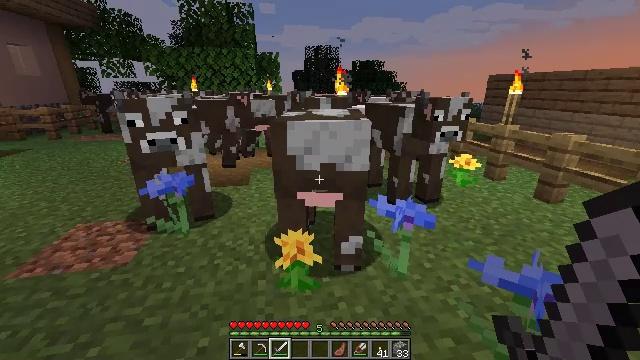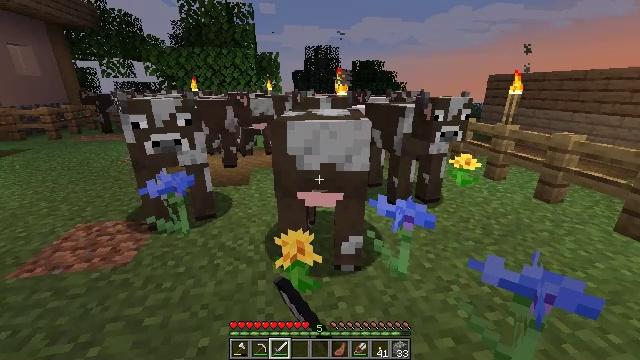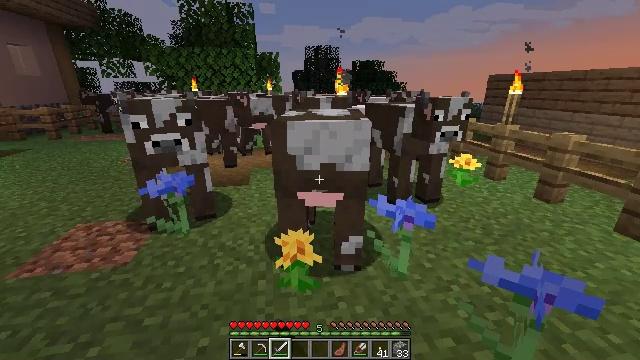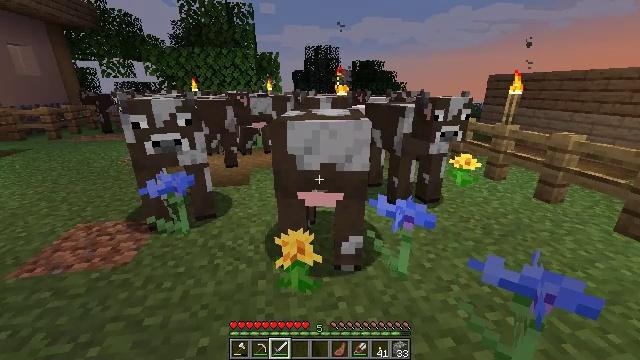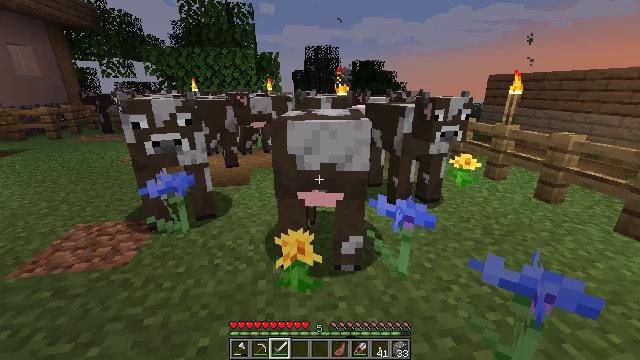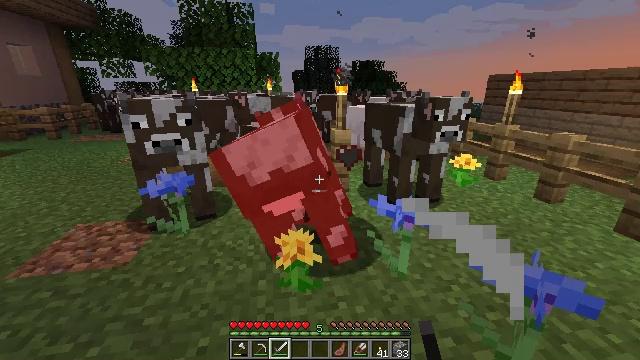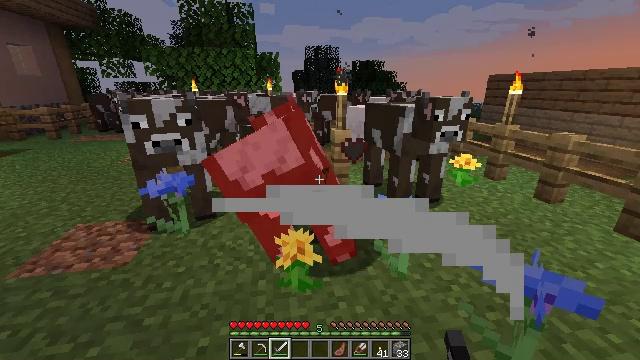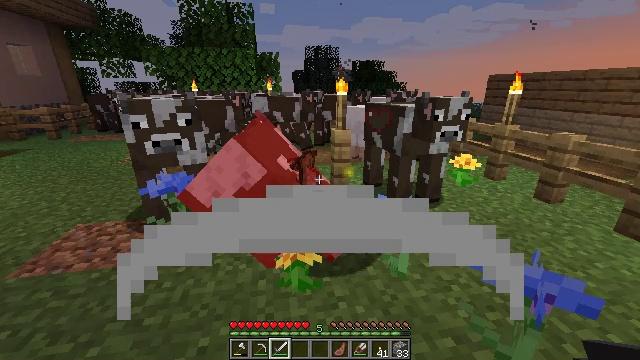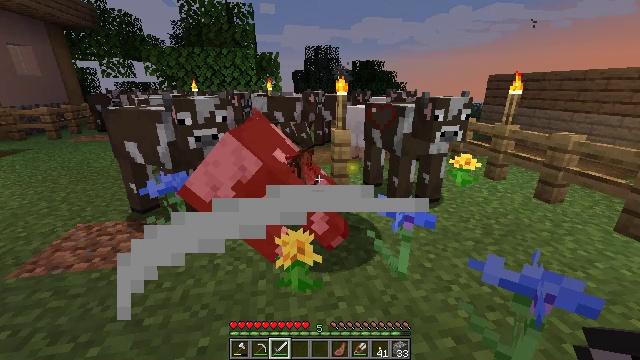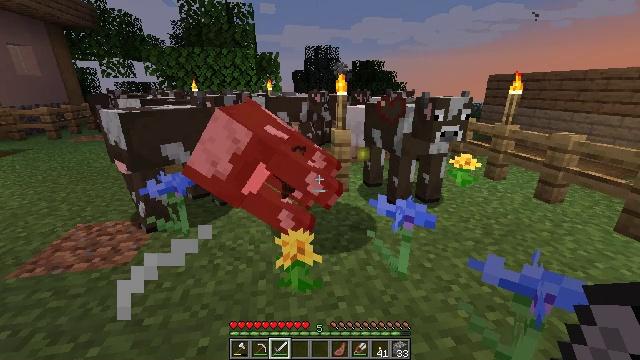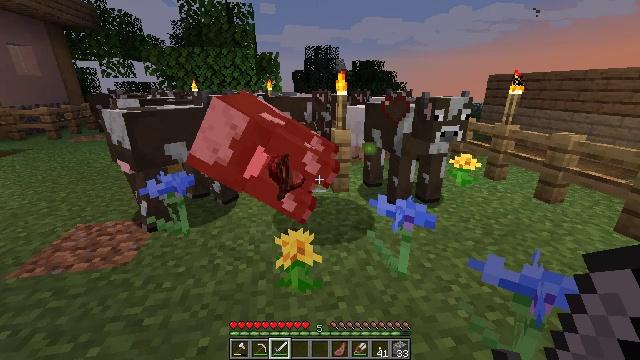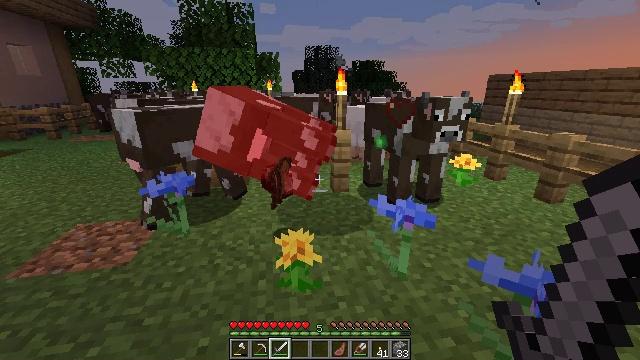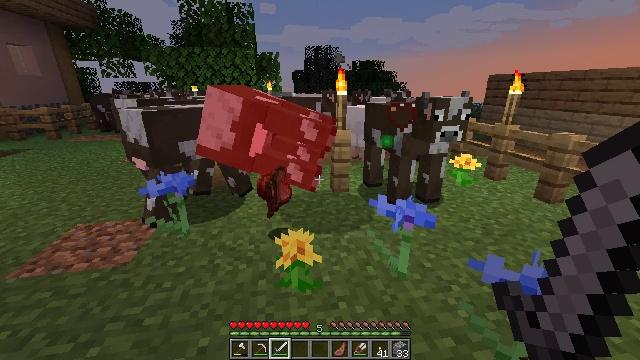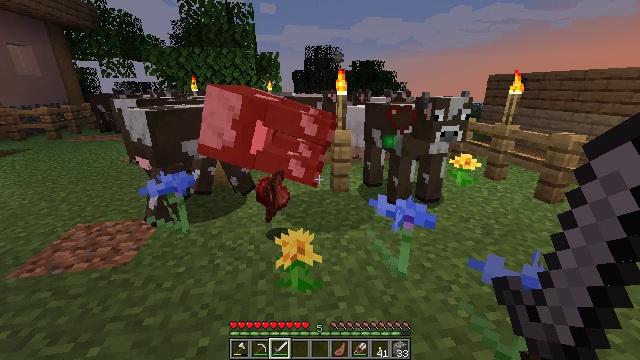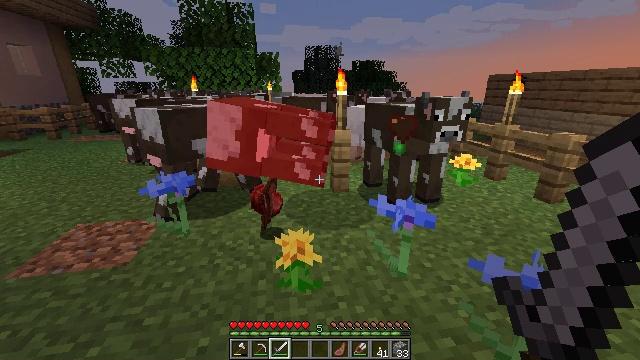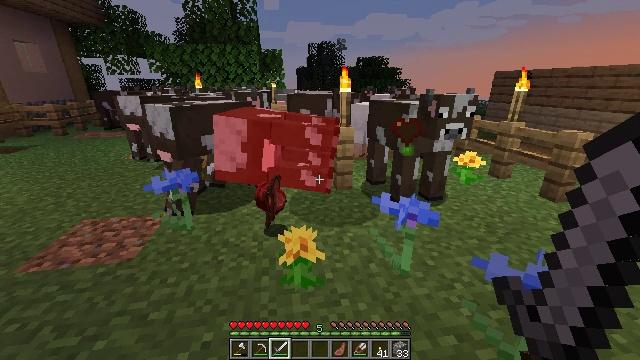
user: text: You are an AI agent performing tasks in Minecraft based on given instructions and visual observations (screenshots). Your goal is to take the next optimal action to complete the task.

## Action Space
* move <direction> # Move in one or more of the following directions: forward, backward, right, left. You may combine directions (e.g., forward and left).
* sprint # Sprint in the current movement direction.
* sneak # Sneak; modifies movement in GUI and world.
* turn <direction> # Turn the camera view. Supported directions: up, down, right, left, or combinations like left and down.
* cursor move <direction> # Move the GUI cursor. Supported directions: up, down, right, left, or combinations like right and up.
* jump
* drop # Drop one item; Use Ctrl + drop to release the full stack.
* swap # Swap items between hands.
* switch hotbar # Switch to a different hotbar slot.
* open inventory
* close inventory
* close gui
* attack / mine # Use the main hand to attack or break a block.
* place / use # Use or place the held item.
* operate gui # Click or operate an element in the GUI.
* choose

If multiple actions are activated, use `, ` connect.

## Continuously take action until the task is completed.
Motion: motion action
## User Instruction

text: Combat the cow.
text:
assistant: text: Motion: attack / mine
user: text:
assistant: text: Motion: attack / mine
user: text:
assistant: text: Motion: no_op
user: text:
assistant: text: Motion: no_op
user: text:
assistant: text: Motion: no_op
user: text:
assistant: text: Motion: no_op
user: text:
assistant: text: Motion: no_op
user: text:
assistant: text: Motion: no_op
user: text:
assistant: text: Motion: no_op
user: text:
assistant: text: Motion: no_op
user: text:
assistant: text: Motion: no_op
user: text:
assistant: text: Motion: no_op
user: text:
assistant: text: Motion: no_op
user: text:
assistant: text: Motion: no_op
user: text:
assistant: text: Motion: no_op
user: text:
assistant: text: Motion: move forward, turn left
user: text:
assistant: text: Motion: move forward, turn left
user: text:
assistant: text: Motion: move forward, turn left
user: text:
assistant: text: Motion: move forward
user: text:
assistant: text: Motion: move forward
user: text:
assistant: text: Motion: move forward
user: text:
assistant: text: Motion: move forward
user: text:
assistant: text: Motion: move forward
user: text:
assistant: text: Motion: move forward, turn down
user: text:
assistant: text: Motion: move forward
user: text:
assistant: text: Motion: move forward
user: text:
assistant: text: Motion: move forward
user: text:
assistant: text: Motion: move forward
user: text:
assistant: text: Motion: move forward
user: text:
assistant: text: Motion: move forward